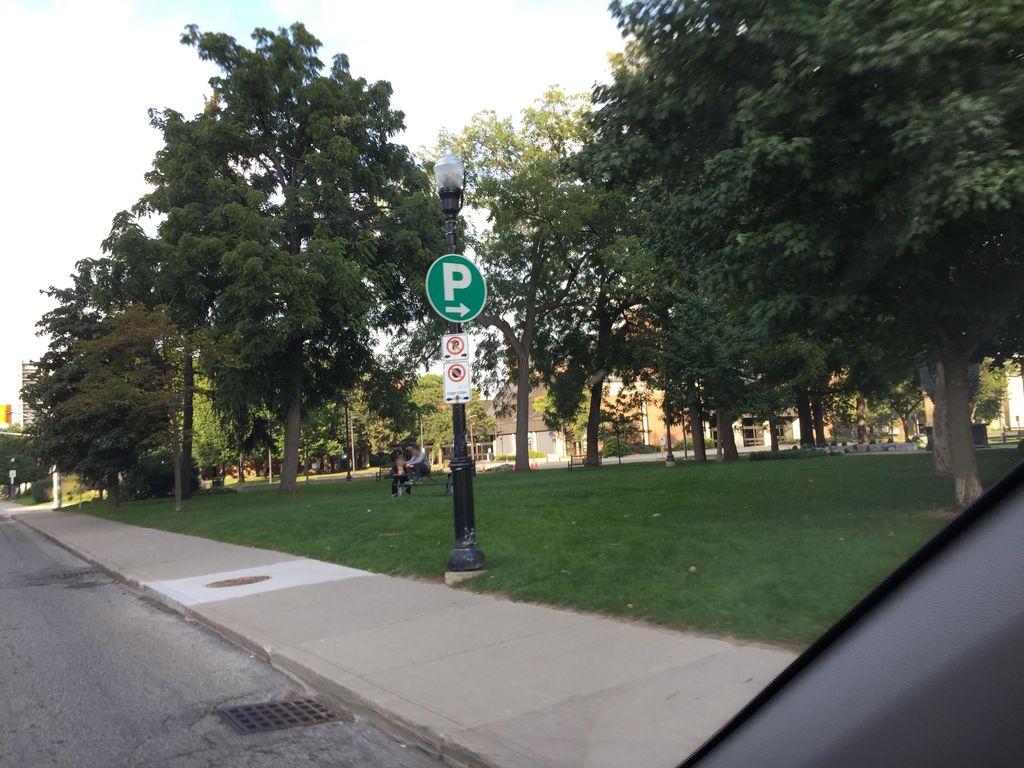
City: kitchener-waterloo